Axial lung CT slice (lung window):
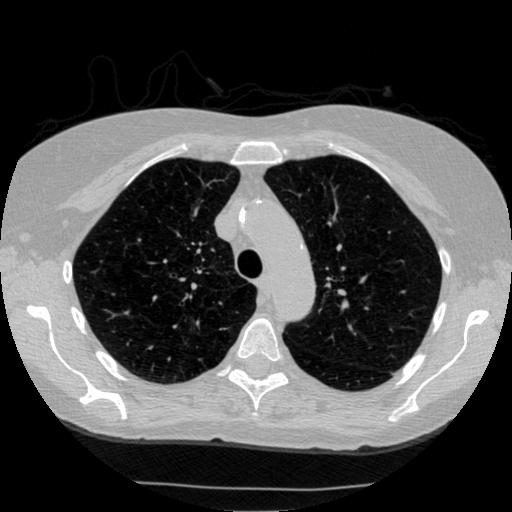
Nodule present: no